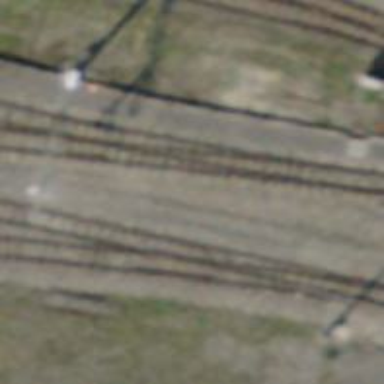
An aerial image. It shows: Narrow-gauge railway with one track passing through yard.